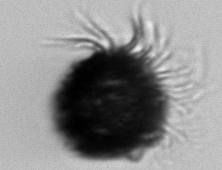
Label: Stenosemella_pacifica